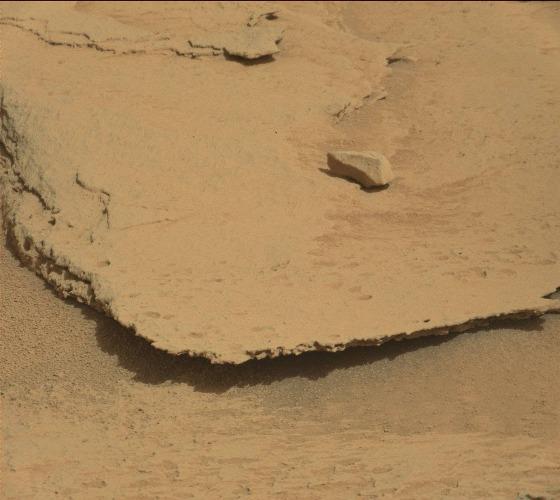
Terrain classes present: Bedrock, Gravel / Sand / Soil, Rock, Shadow